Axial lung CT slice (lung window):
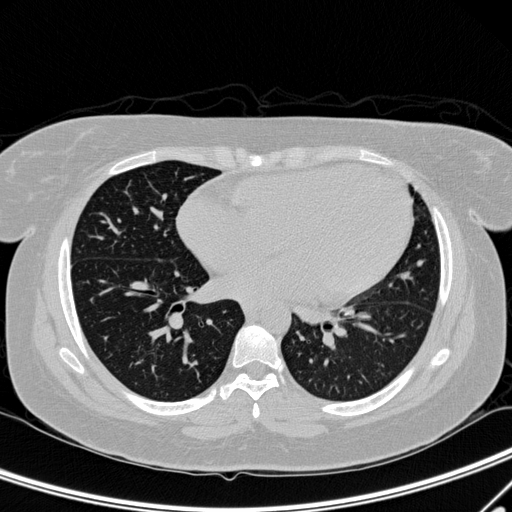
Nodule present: no